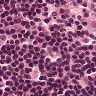
Metastatic tissue present: no